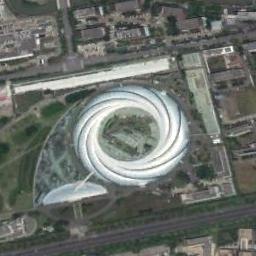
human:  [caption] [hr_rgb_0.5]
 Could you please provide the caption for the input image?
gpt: There are many buildings beside the stadium .

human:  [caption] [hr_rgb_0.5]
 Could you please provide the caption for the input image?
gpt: The stadium is on the grass next to some buildings and trees .

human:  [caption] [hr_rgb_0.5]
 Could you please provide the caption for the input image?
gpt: The circular stadium is next to the lawn and there is a road to the residential area .

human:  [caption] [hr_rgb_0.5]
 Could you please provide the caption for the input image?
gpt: The roof of this stadium is pure white .

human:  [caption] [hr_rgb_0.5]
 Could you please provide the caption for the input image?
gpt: There are some green lawns and buildings beside the stadium .